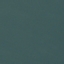
Land use / land cover: SeaLake